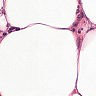
Metastatic tissue present: no